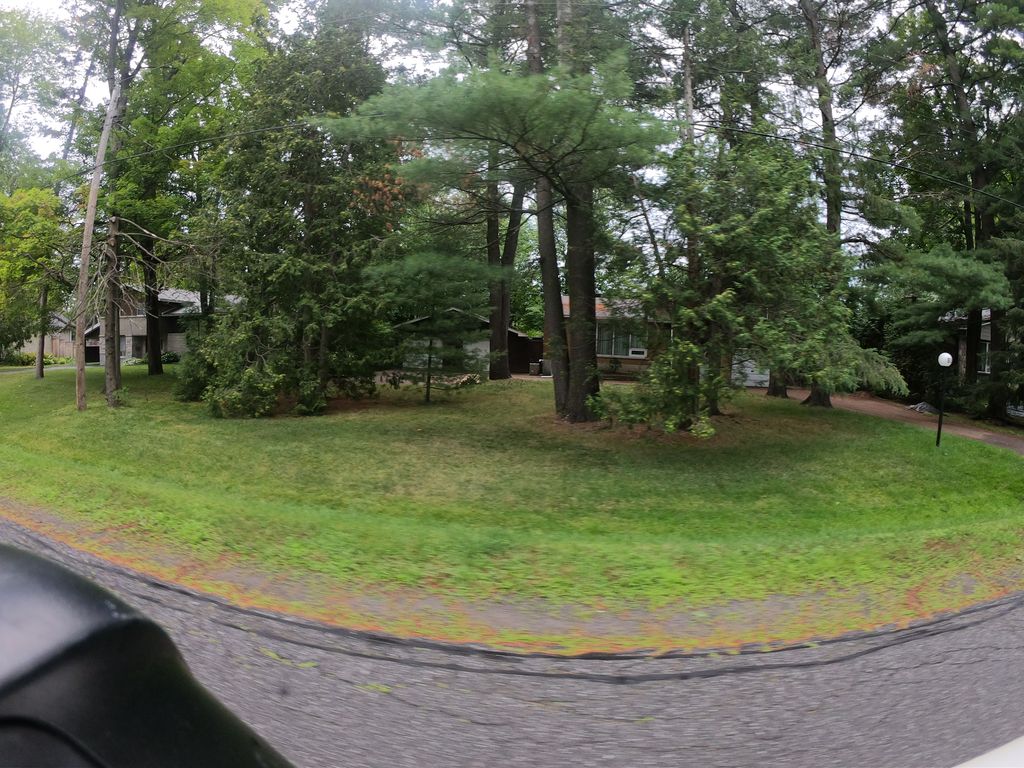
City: ottawa-gatineau